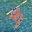
Label: 3